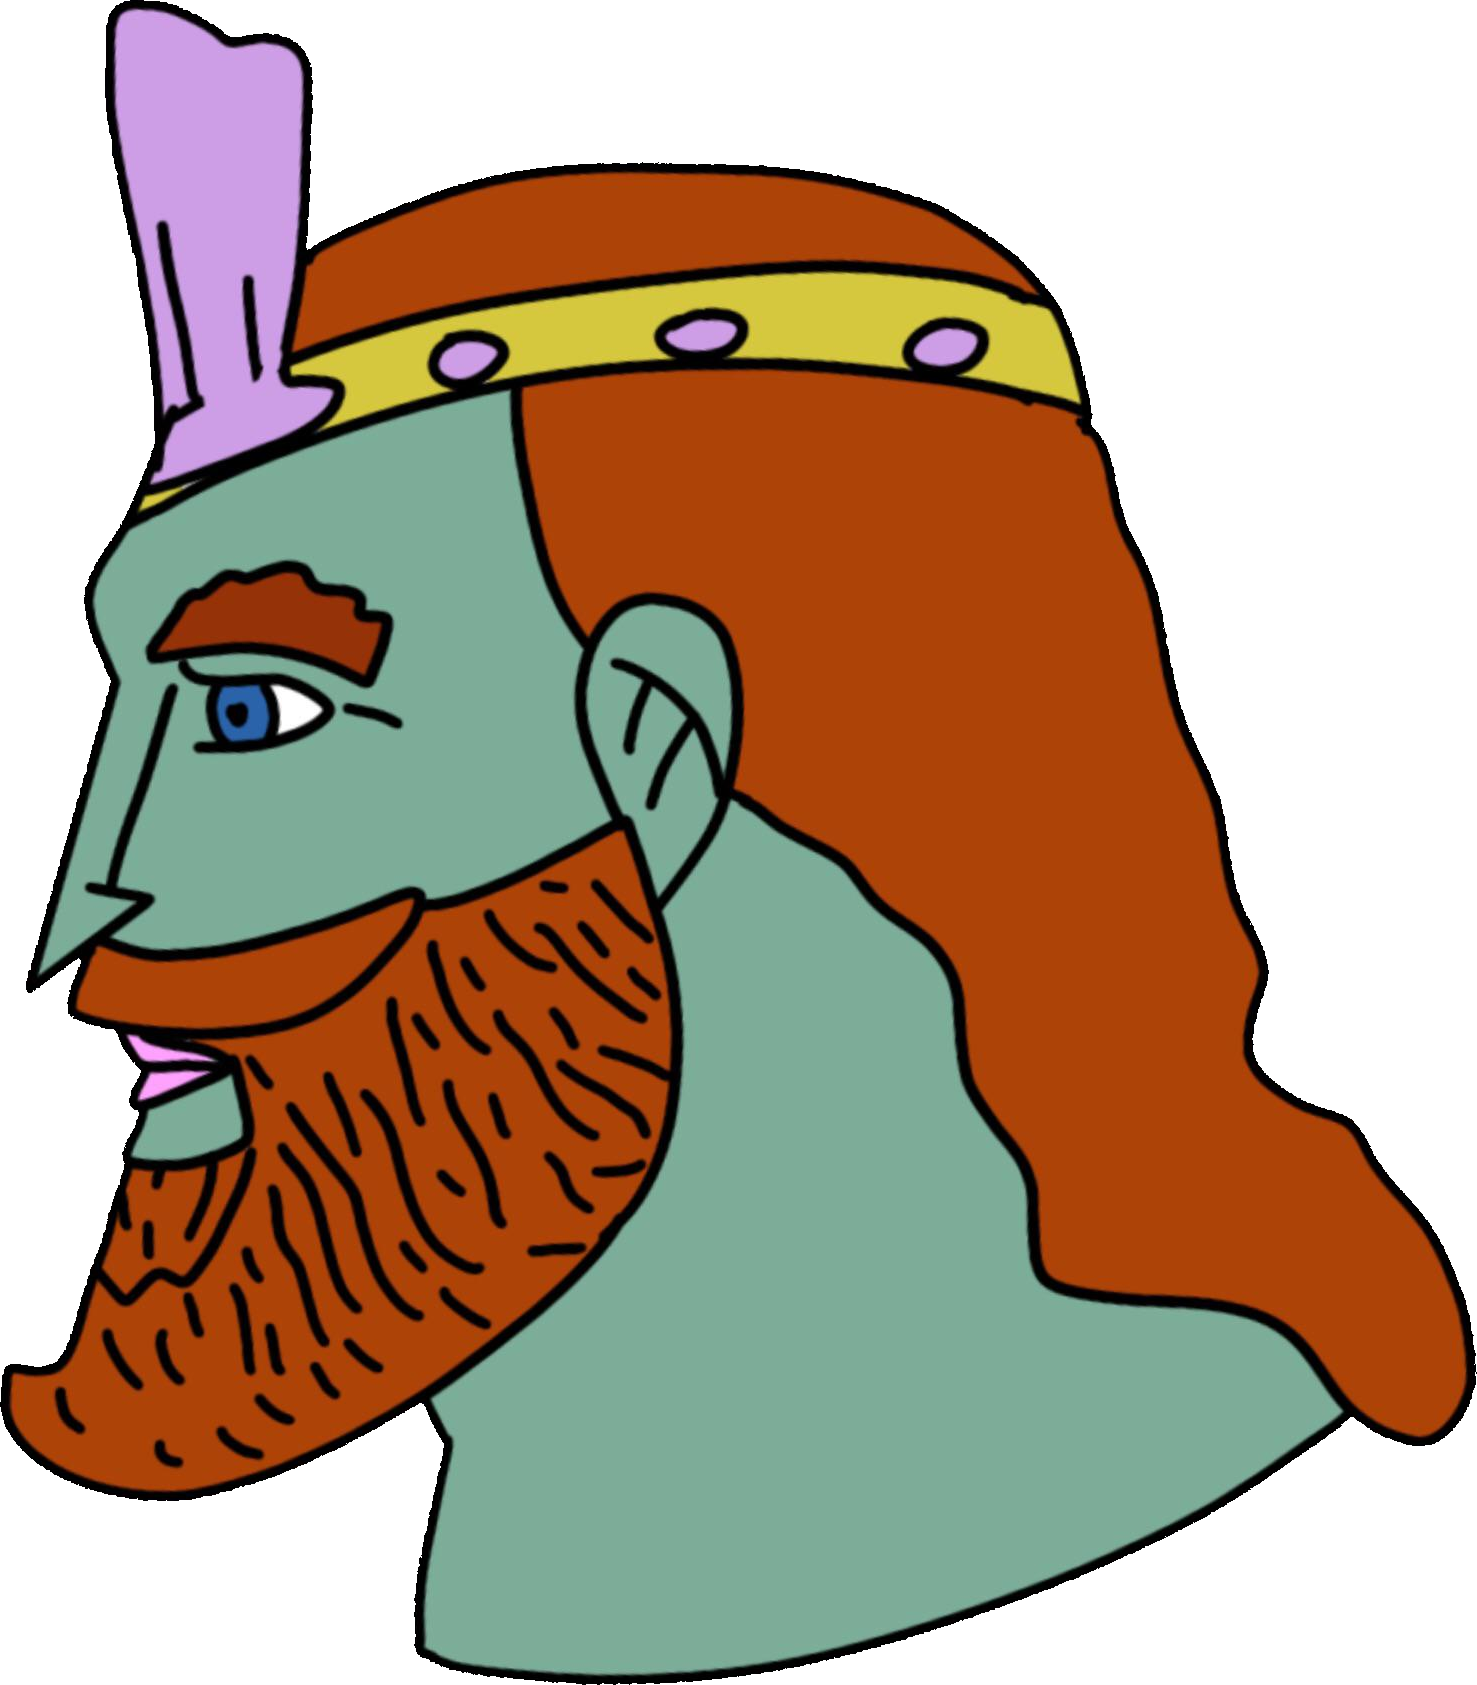
Label: 4_Yes_Chad